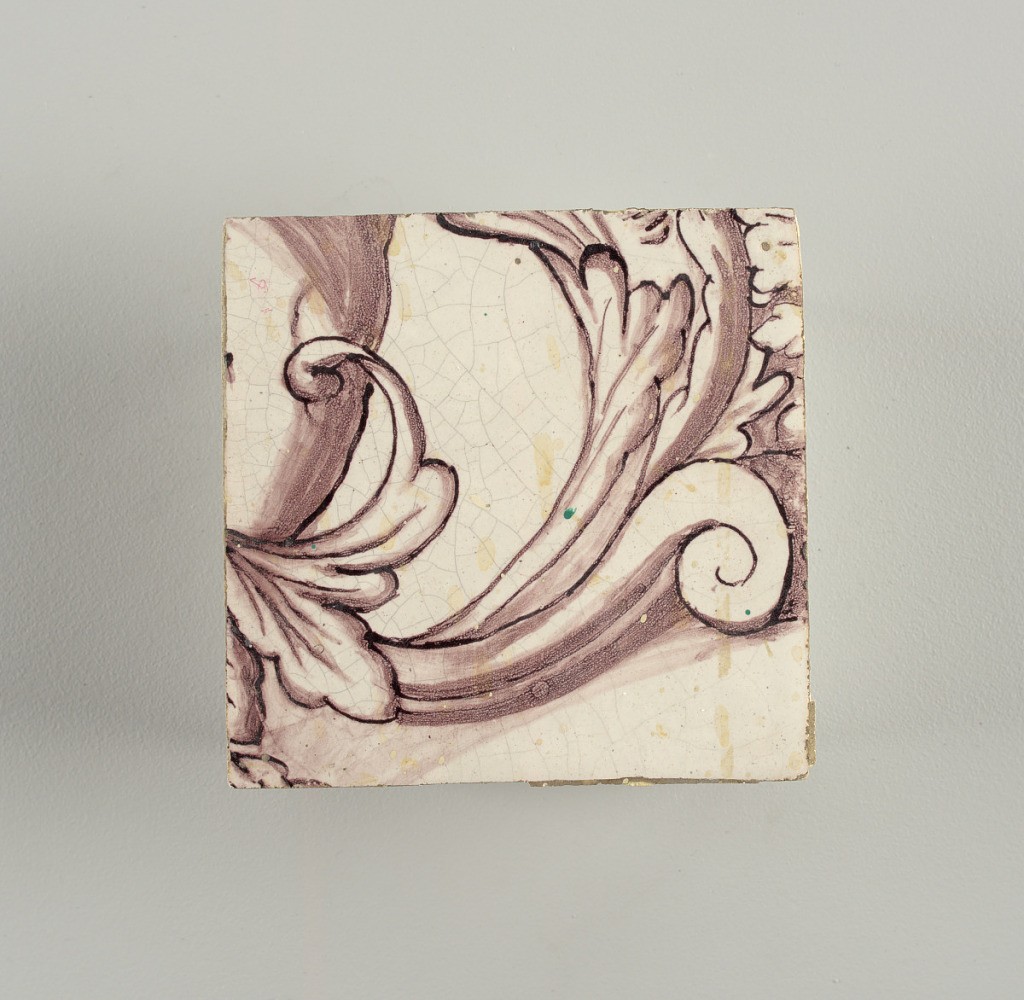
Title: Tile
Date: ca. 1725
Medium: Tin-glazed earthenware, underglaze manganese decoration
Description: Tile from upright rectangular panel of tiles; dark purple (manganese) on white ground showing arched framework; oval cartouche bearing double monogram (probably Lubert Adolf Torck), supported by pair of nude amors; pair of small amors holding crown above, borne by pair of female terms; surrounded by leafscrolls and foliations, with pair of flower-filled urns; top center, lunetted amor's head pendented with rosetted lattice cartouche.

To be used in Rozendaal Castel. Intended to be viewed inset into a wall- indicated by the inclusion of a trompe-l'oeil marbleized edge that surrounds three sides of the panel.